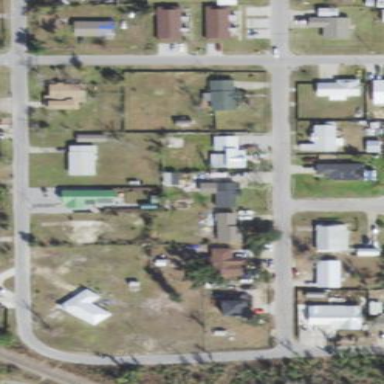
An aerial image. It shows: Residential area composed of single-family homes.